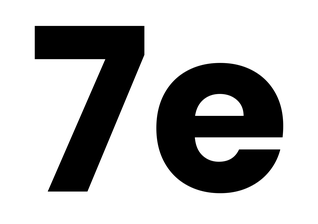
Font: Poppins-Bold